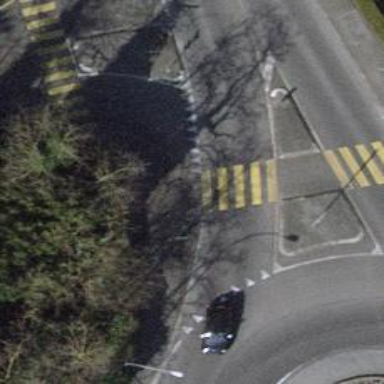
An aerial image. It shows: Marked crossing with pedestrian island.